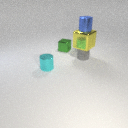
small green metal cube to the right of small cyan metal cylinder